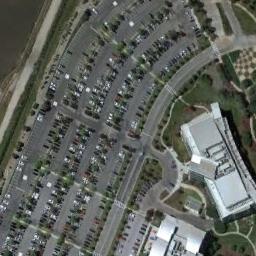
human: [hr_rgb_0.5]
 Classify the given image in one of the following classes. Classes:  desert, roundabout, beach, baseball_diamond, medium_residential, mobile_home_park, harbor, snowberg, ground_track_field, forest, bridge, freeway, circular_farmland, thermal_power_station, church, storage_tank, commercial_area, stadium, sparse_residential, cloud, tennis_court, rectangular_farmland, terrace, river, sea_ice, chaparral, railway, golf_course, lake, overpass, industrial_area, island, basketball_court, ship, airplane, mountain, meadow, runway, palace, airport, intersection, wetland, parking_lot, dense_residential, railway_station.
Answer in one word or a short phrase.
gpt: parking_lot